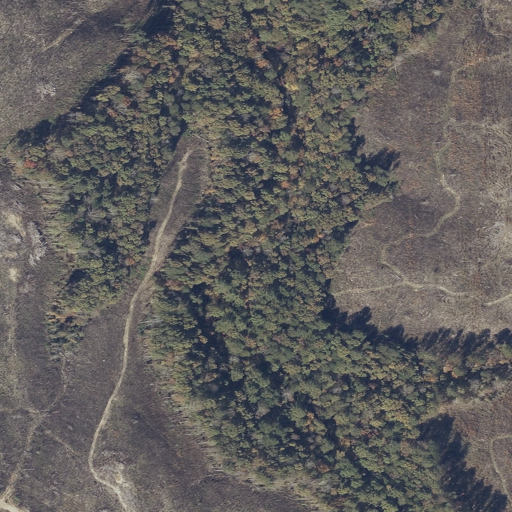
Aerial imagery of cliff(s) in Alabama named Cook Bluff containing grassland, deciduous forest, mixed forest, and evergreen forest